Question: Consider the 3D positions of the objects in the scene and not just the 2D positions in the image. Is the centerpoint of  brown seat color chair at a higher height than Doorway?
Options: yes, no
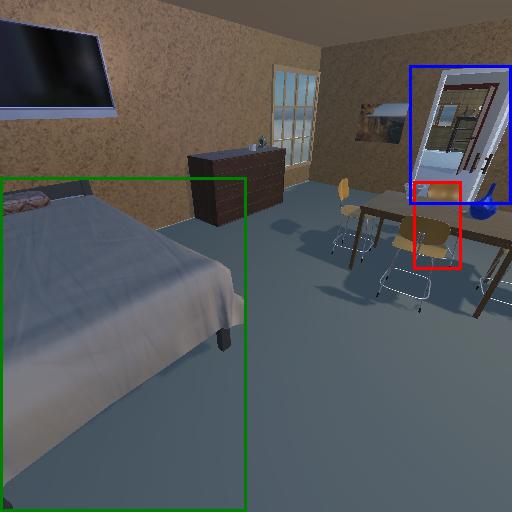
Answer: yes